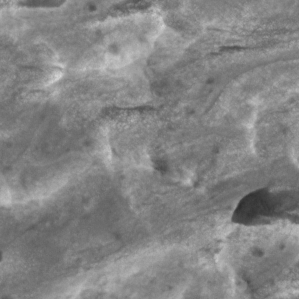
Label: non_frost